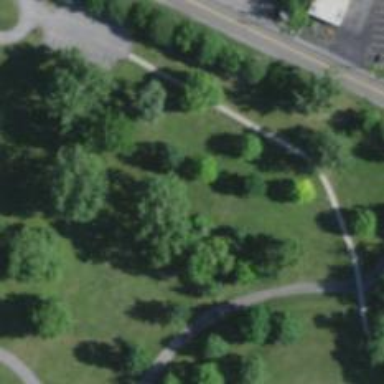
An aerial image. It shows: Disc golf hole.